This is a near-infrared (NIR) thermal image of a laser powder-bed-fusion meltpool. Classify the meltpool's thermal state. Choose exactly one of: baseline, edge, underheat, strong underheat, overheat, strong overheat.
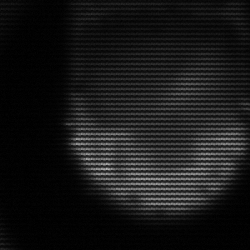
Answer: edge